Question: I have a set of data that is tough to visualize, but I think an ECDF with a couple of points and lines added to it will do the trick. I am able to plot things the way that I want; my problem is coloring things correctly.
I have the following code, which puts all of the right lines and points on the plot, but now I would like to properly color and label everything. I've pored over multiple articles and tried a hundred things, but can't get it right. Do i need to format my data differently?
My vision for the legend is something like this:
- - - - -
code for generating an example plot is here:
'''
require(ggplot2)
require(reshape2)
s.a = rnorm(100)*100
s.b = rnorm(100)*100+50
d.a = -35
d.b = 20
sdata = data.frame(cbind(s.a,s.b))
ddata = data.frame(cbind(d.a,d.b))
sdata.m = melt(sdata)
ddata.m = melt(ddata)
ggplot(sdata.m, aes(x=value, color=variable)) +
geom_vline(data=ddata.m,
aes(xintercept = value,
color=variable),
linetype = 2,
size=2) +
stat_ecdf(size=1)+
labs(title = 'plotTitle',
color='colorLegendTitle') +
xlab('xLabel') +
ylab('yLabel')+
theme_bw(30) +
theme(
legend.position=c(.8, .2),
legend.box="horizontal",
text=element_text(family="Times"),
legend.key.size = unit(1,"cm")) +
geom_point(x=mean(sdata.m$value[sdata.m$variable=="s.a"]),y=.5,
size = 5) +
geom_point(x=mean(sdata.m$value[sdata.m$variable=="s.b"]),y=.5,
size = 5)
'''

Some context on the data I'm plotting: I have stochastic datasets (s) and deterministic sets (d); each stochastic set will have hundreds of values, while the deterministic sets only have a single value. So in my plot, I'm comparing the distribution of stochastic data (solid lines), and the mean of stochastic data (dots) with the deterministic values (dashed lines). For both the stochastic and deterministic datasets, there are two 'cases' (a) and (b).
This seems like it should be easy with aes and color/linetype/geom mappings, but I can't figure it out.
Thanks in advance.
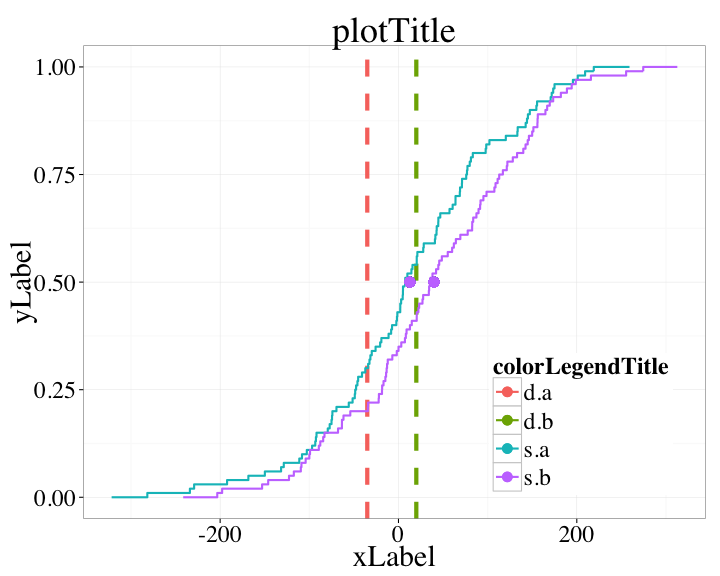
Answer: To get better legend place 'color=variable' and 'linetype=variable' inside 'aes()' for the 'ggplot()' and for 'geom_vline()' - so there will be one legend. Then for 'geom_point()' place x and y inside 'aes()' as well as 'color="s.mean"' and 'linetype="s.mean"'. This will ensure that new level is added to legend. Now with 'scale_color"manual()' and 'scale_linetype_manual()' you can set desired colors and linetypes. With 'guides()' and 'override.aes=' you can remove points from first four entries.
'''
ggplot(sdata.m, aes(x=value, color=variable,linetype=variable))+
stat_ecdf(size=1)+
geom_vline(data=ddata.m,
aes(xintercept = value,color=variable,linetype=variable),
size=2) +
geom_point(aes(x=mean(sdata.m$value[sdata.m$variable=="s.a"]),
color="s.mean",linetype="s.mean",y=.5),size = 5) +
geom_point(aes(x=mean(sdata.m$value[sdata.m$variable=="s.b"]),
color="s.mean",linetype="s.mean",y=.5),size = 5)+
scale_color_manual(breaks=c("d.a","d.b","s.a","s.b","s.mean"),
values=c("blue","blue","red","red","green"))+
scale_linetype_manual(breaks=c("d.a","d.b","s.a","s.b","s.mean"),
values=c(1,2,1,2,0))+
guides(color=guide_legend(override.aes=list(shape=c(NA,NA,NA,NA,16))))
'''